Question: I have a boolean=false variable in my Firestore collection, and when i click in the button i must then variable changes for true, my code for this is simple but the firebase dont accept. Anyone have a ideia how i change the value of my boolean variable?
'''
this.firestore.doc('lunch/isBag' + this.userID).update(true);
'''
this method is called when i click in the button, but returns that error:
> ERROR FirebaseError: Function DocumentReference.update() called with invalid data. Data must be an object, but it was: true (found in document lunch/isBagundefined)
that it's my collection and my variable that I want to change :

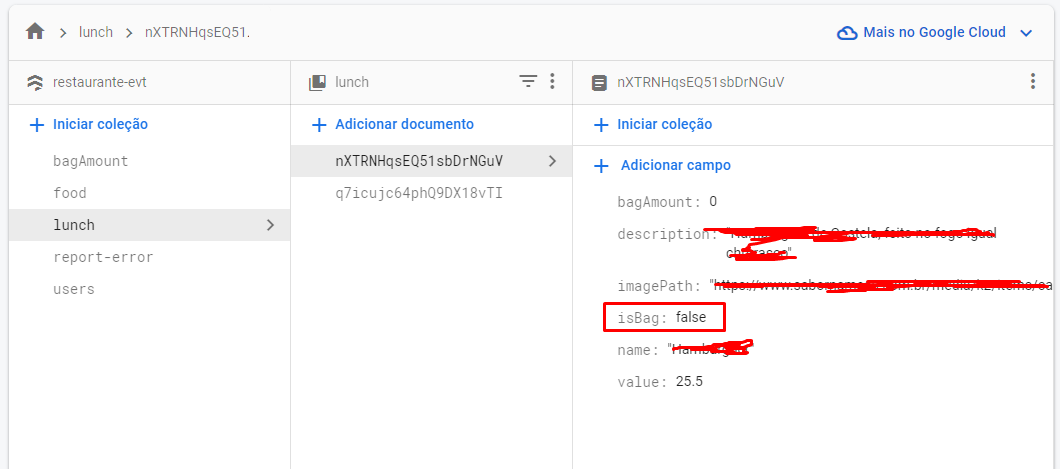
Answer: but your code has 'update(true);' that is a boolean. Are you trying to add a field in the document? Try:
'''
this.firestore.doc('lunch/' + this.userID).update({ isBag: true });
'''
There's another problem with this 'lunch/isBag/USER_ID' has 3 path segments that'll point to a "collection" and not a "document". So do check the path of your document once.
---
As per your database structure you have a collection "lunch" containing documents with user's UID as ID. So the document path is 'lunch/USER_UID'. Now a document is an object in which you have 'isBag' field. You specify an object of fields that you want to update in the 'update()' method as in the answer above.